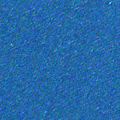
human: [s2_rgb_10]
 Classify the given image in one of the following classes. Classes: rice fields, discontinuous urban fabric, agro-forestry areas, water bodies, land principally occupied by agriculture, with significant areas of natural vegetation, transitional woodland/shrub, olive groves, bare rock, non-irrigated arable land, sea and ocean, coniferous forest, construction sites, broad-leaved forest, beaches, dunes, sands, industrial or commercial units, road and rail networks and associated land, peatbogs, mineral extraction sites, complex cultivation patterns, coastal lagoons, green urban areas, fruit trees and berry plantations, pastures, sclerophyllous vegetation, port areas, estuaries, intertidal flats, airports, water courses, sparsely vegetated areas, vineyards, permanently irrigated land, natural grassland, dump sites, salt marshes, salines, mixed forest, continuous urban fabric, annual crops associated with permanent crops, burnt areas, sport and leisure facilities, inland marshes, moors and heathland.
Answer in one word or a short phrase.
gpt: sea and ocean